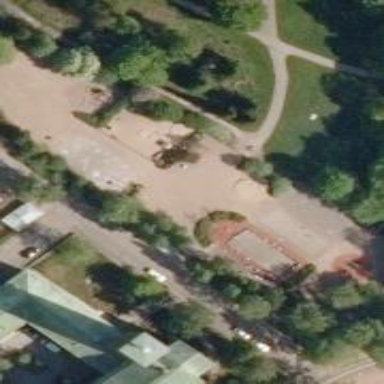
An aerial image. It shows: Playground with springy equipment.